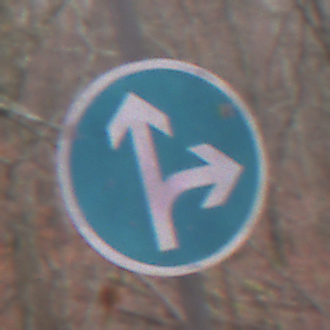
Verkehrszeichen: VorgeschriebeneFahrtrichtungGeradeausOderRechts
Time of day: Midday
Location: Outdoor (Nature)
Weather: Overcast
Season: Autumn
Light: Natural